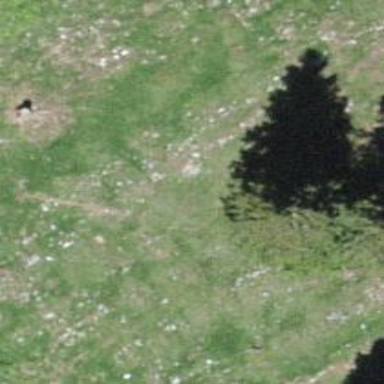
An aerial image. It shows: Needle-leaved tree in natural setting.